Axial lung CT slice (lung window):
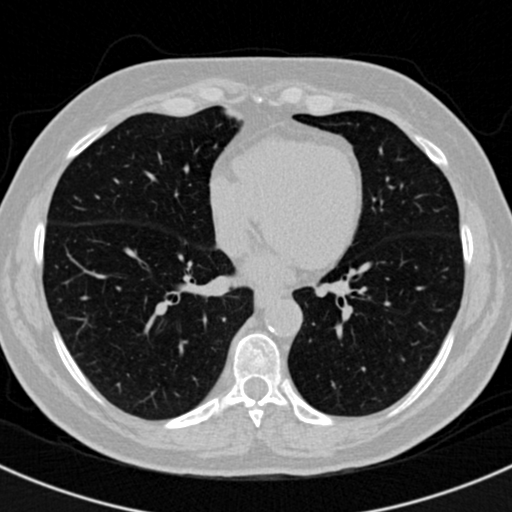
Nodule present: no